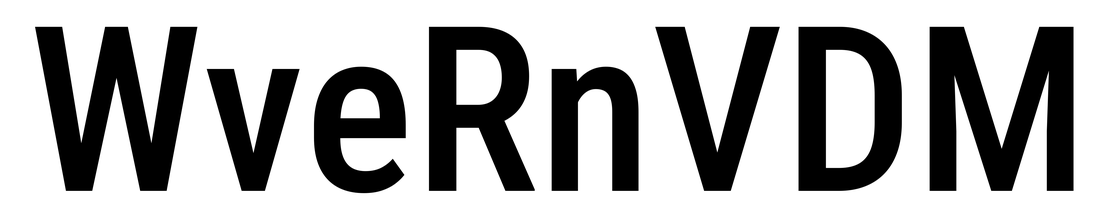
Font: Roboto_Condensed_Medium